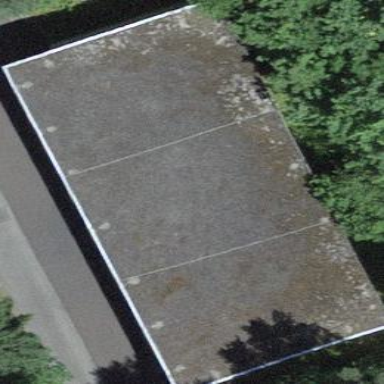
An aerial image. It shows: Military bunker building with barracks.